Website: home-depot
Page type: customer-info-address
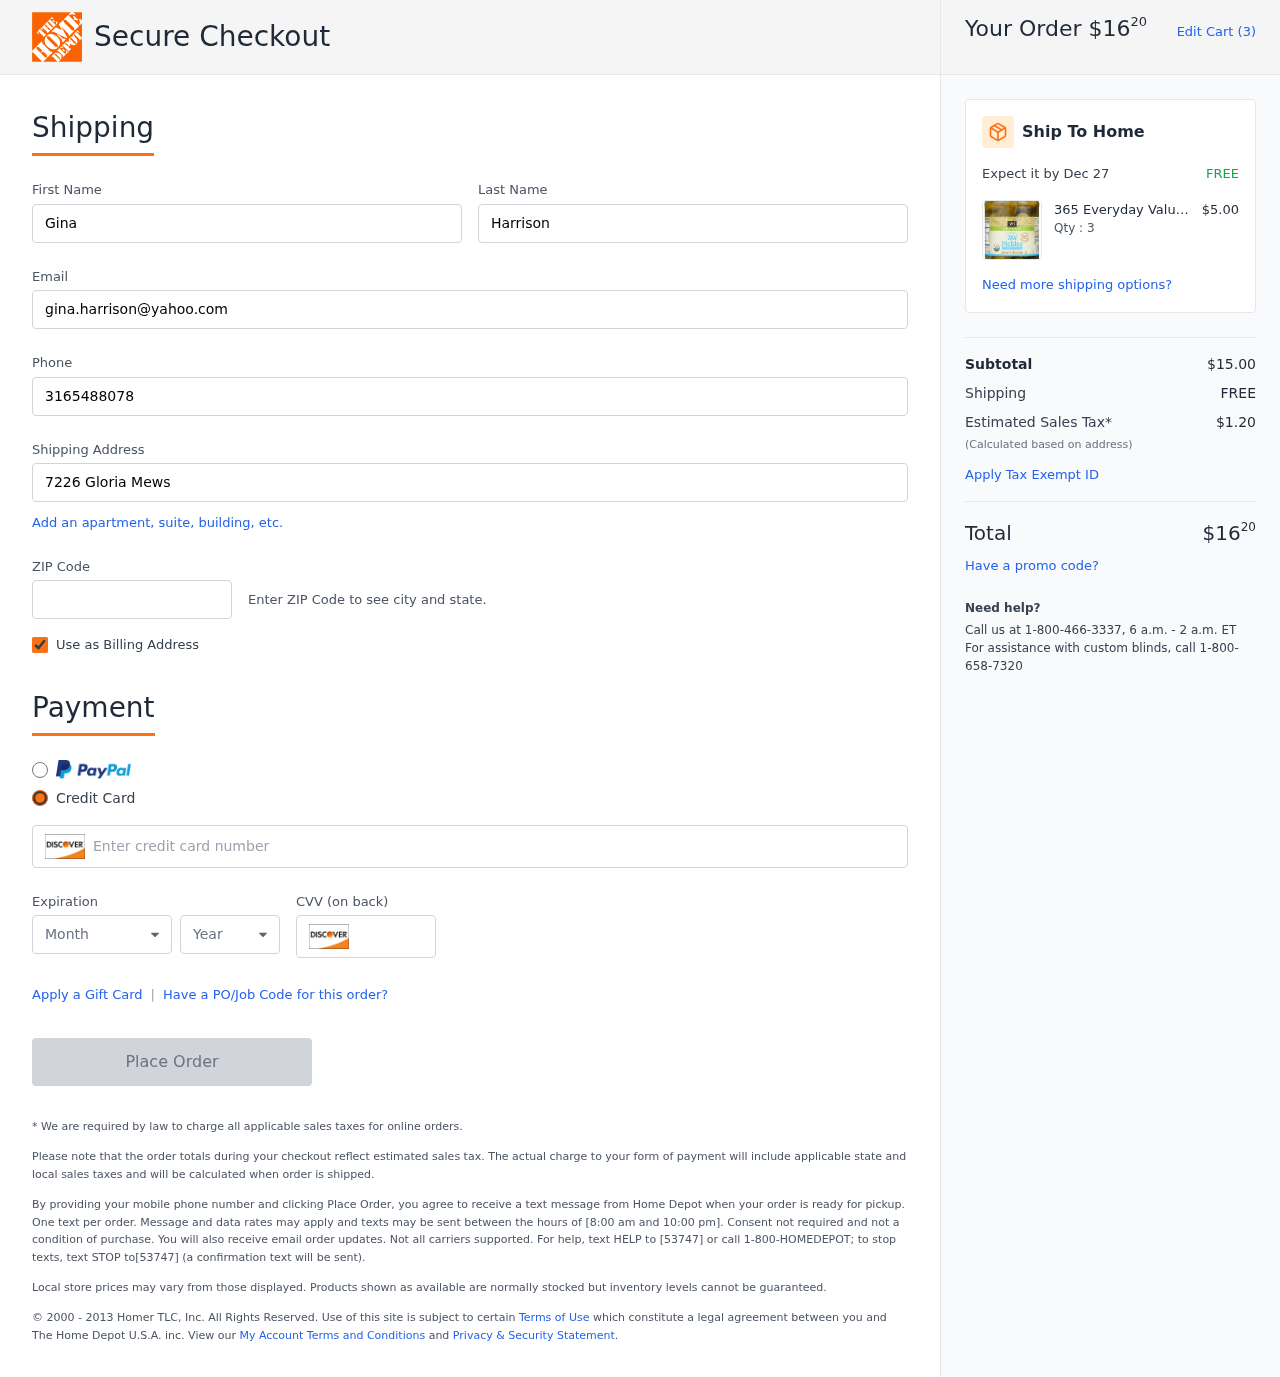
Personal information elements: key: PII_CARD_CVV
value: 171
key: PII_CARD_EXPIRY_MONTH
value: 01
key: PII_CARD_EXPIRY_YEAR
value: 28
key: PII_CARD_NUMBER
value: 6517 1858 1047 3647
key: PII_EMAIL
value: gina.harrison@yahoo.com
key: PII_FIRSTNAME
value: Gina
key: PII_LASTNAME
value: Harrison
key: PII_PHONE
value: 3165488078
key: PII_POSTCODE
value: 68777
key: PII_STREET
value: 7226 Gloria Mews Suite 770
Product elements: key: PRODUCT1_BRAND
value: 365 Everyday Value
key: PRODUCT1_NAME
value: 365 Everyday Value, Organic Dill Pickles, 24 fl oz
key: PRODUCT1_NAME
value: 365 Everyday Value, ...
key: PRODUCT1_PRICE
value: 5
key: PRODUCT1_QUANTITY
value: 3
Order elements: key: ORDER_TOTAL
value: $1620
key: ORDER_NUM_ITEMS
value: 3
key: ORDER_DELIVERY_DATE
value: Dec 27
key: ORDER_SUBTOTAL
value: $15.00
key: ORDER_SHIPPING_COST
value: FREE
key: ORDER_TAX
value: $1.20